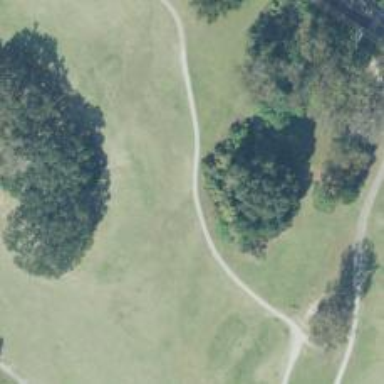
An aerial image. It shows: Pathway for golfing.